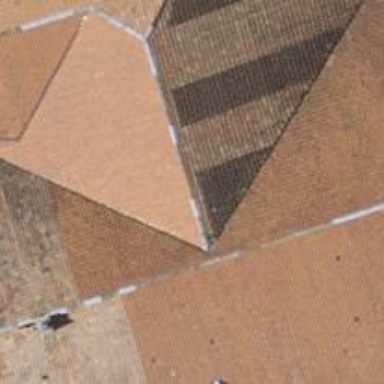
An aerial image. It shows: Farm building.